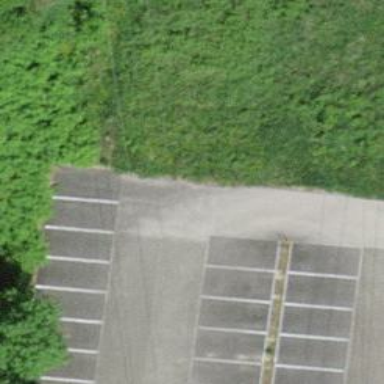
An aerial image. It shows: Parking aisle designated as service road.